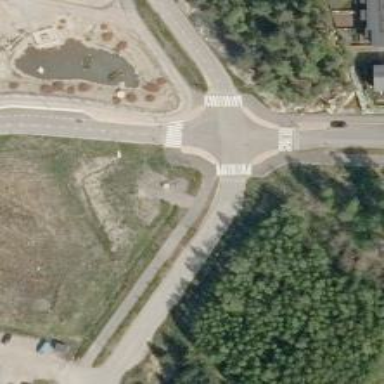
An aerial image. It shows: Crossing on asphalt cycleway.